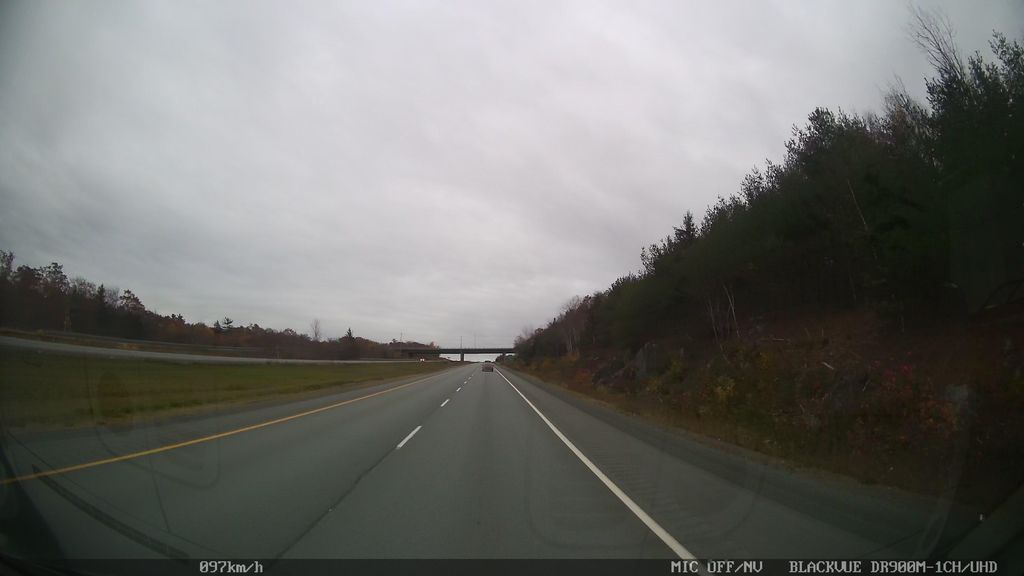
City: halifax